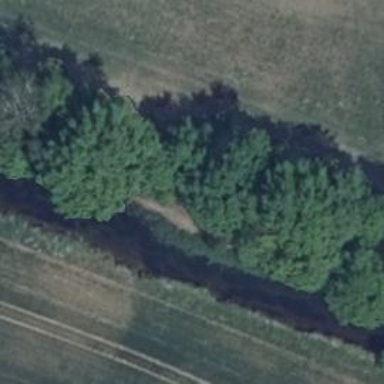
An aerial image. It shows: Row of deciduous broadleaved trees.